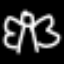
Label: angel